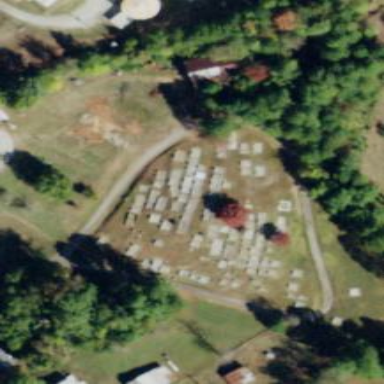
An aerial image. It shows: Cemetery.